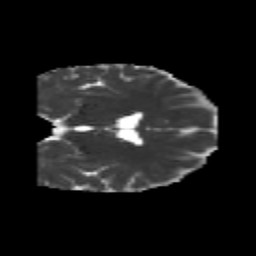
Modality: MD
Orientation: coronal
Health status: healthy
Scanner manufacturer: philips
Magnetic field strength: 3 T
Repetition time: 6.964 s
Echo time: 0.092 s